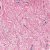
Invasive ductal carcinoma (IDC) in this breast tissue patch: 0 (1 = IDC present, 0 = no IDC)